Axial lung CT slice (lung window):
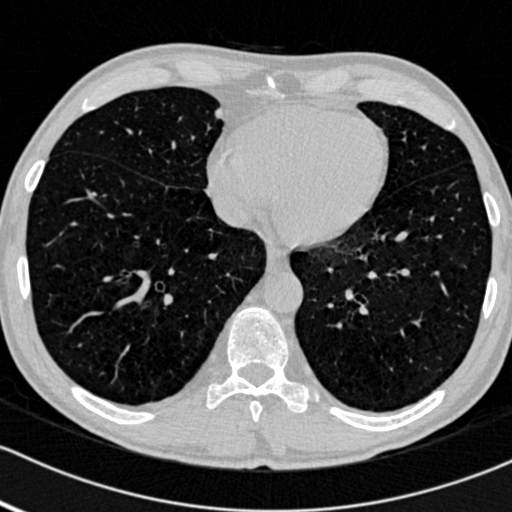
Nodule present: no